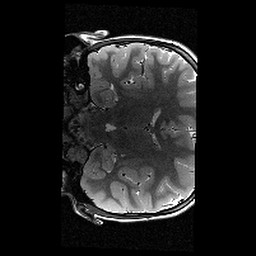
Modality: T2w
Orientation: coronal
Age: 9
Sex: female
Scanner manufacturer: siemens
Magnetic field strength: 3 T
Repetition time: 9.23 s
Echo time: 0.067 s